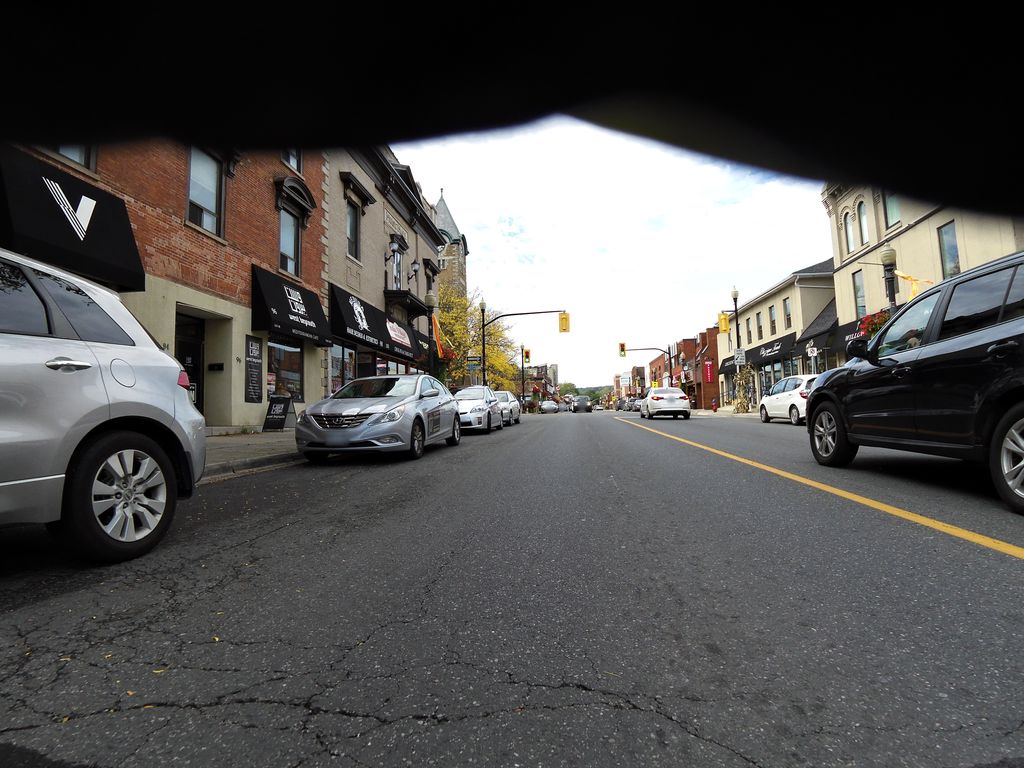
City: hamilton